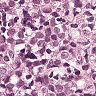
Metastatic tissue present: yes